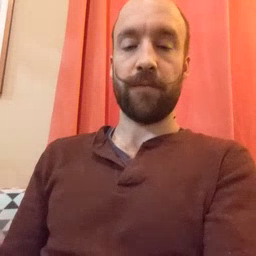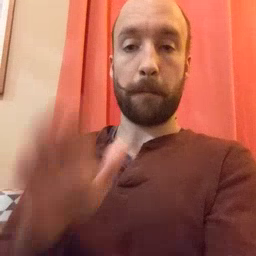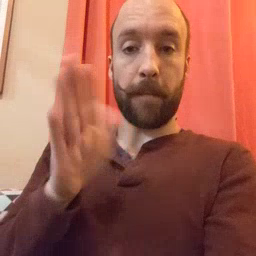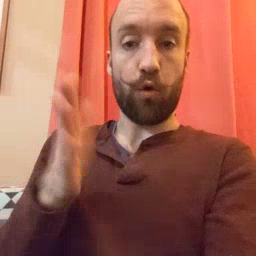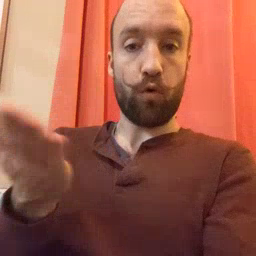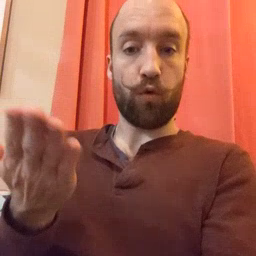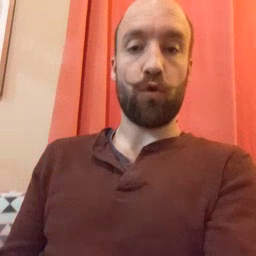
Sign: book